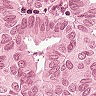
Metastatic tissue present: yes